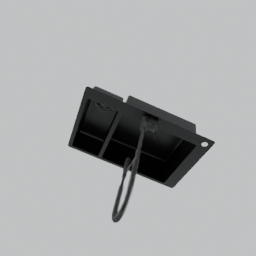
Label: appliances